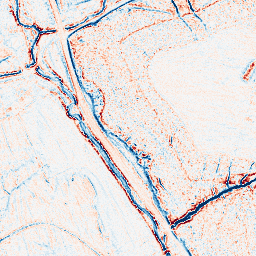
Category: edge_preserving
Decomposition family: anisotropic_diffusion
Decomposition parameters: iterations: 20
kappa: 10
gamma: 0.05
Upsampling method: bspline
Upsampling parameters: scale: 4
Upsampling scale: 4